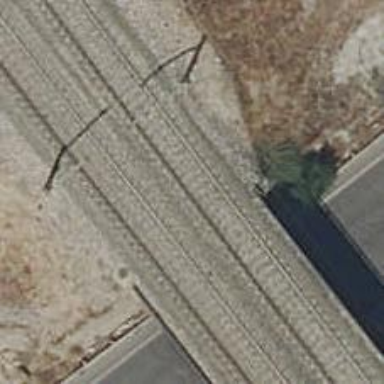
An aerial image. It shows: Bridge over railway with electrified contact lines.